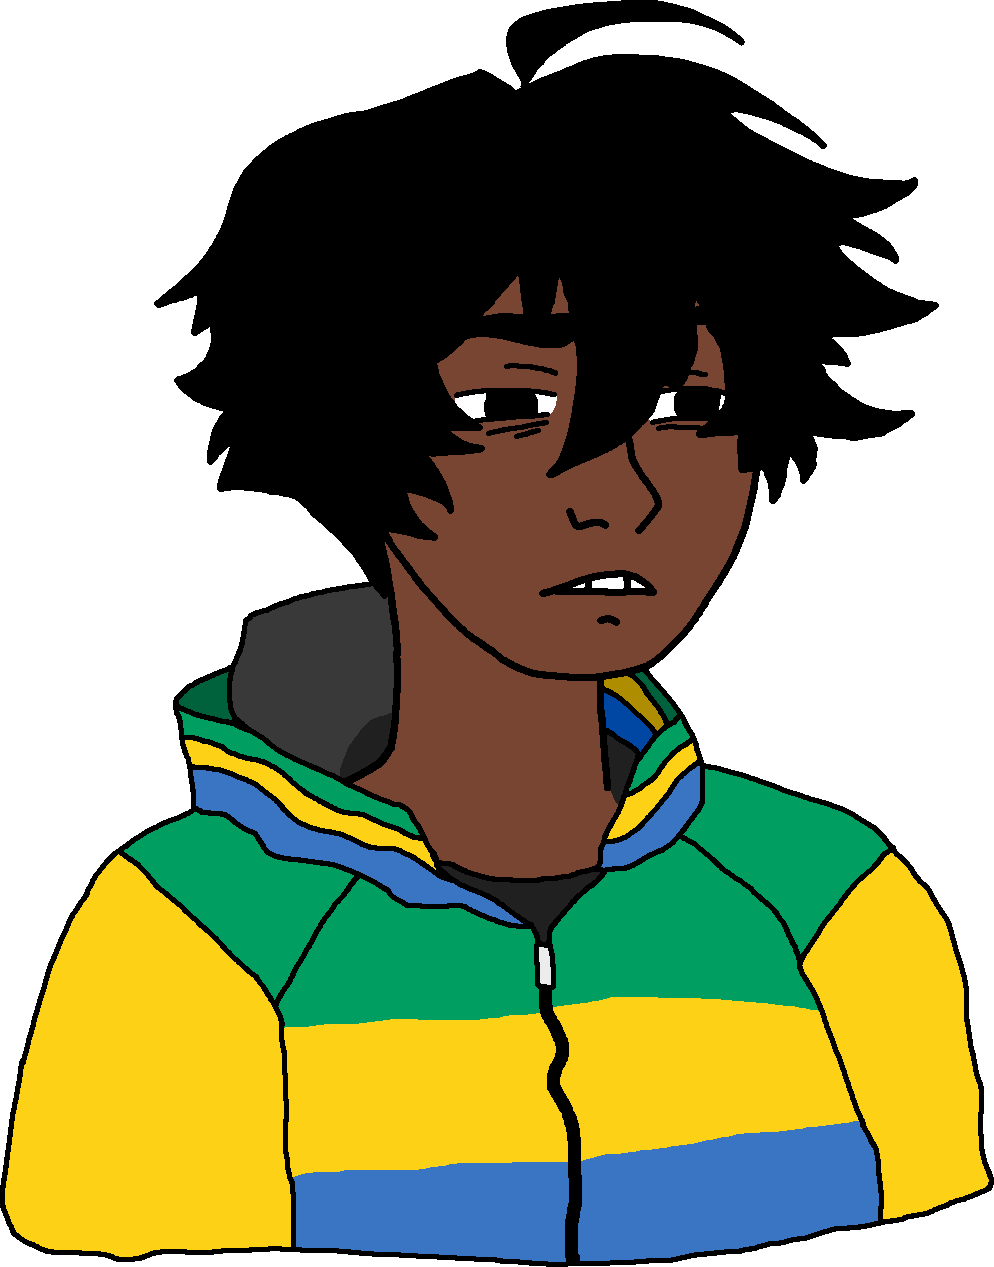
Label: 5_Twinkjak